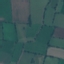
Land use / land cover: Pasture